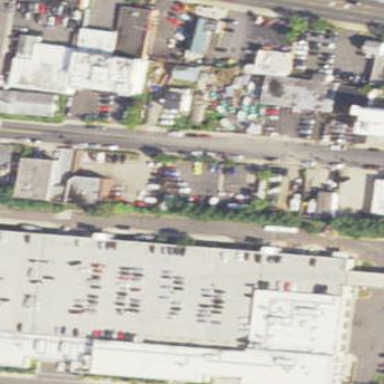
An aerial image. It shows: Commercial building.